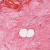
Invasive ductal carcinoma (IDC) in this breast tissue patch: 0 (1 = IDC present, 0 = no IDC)